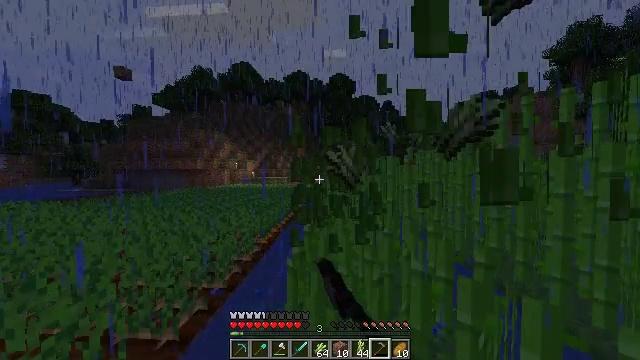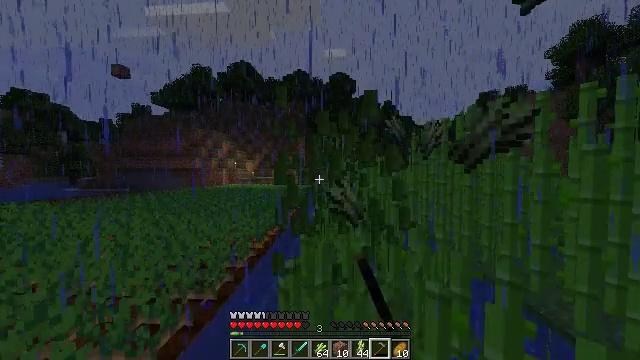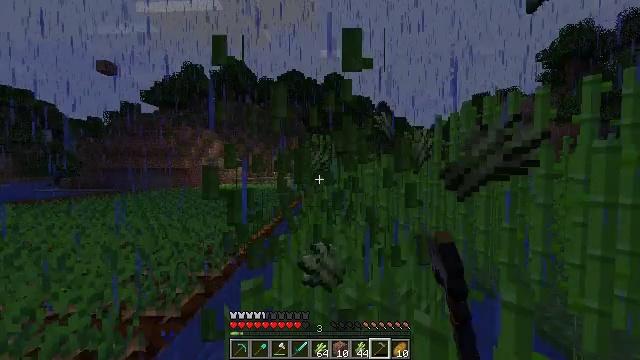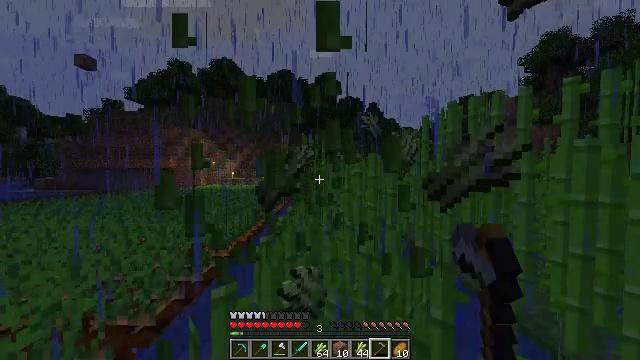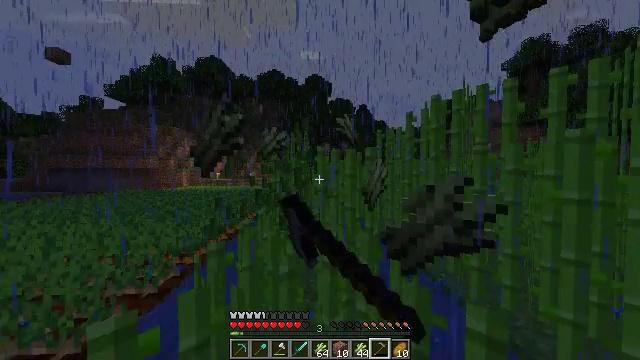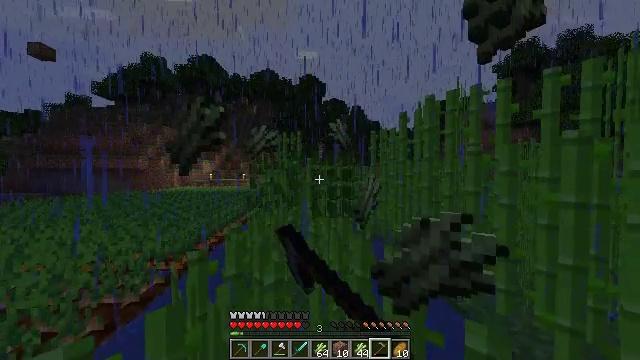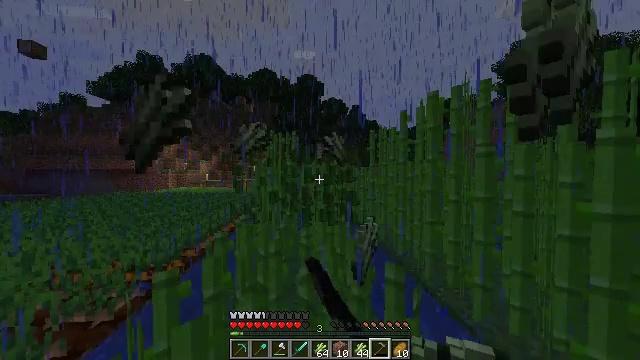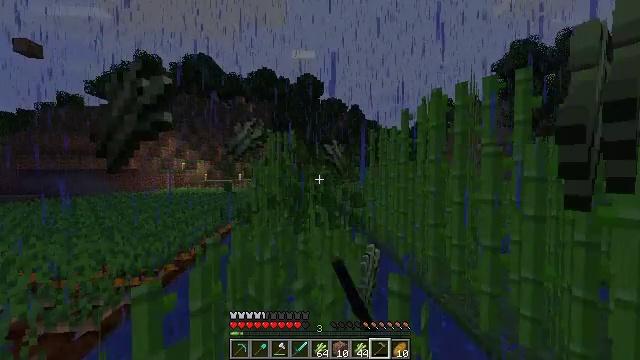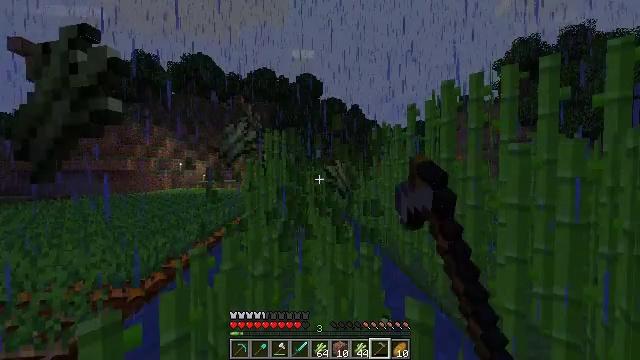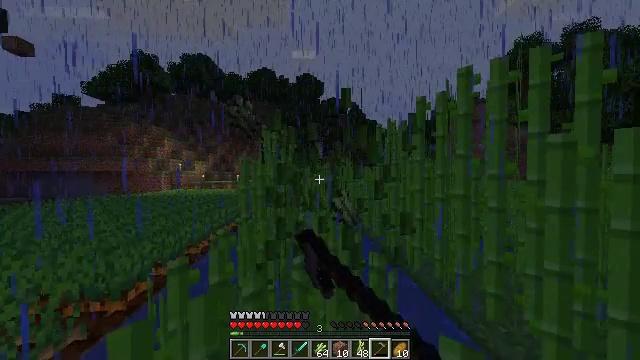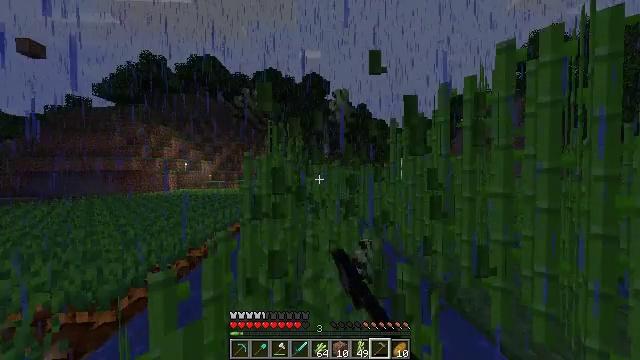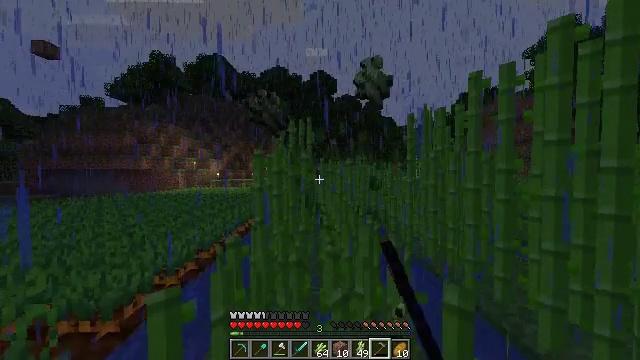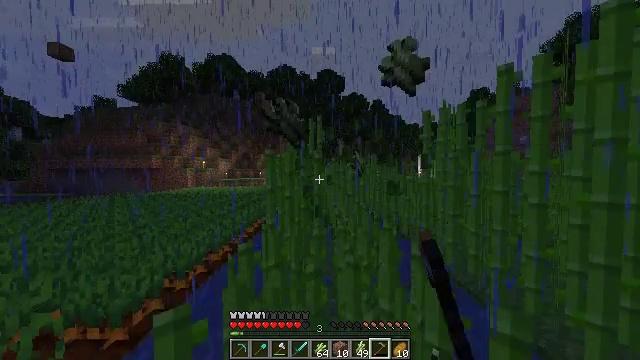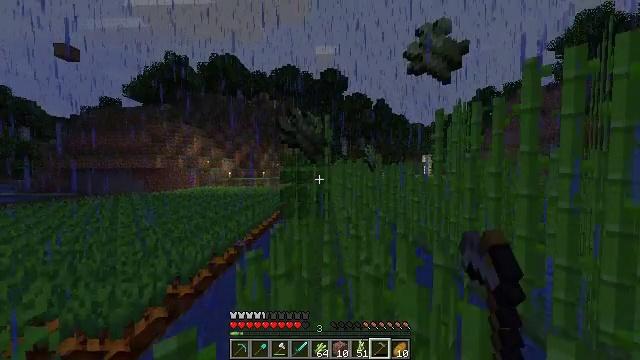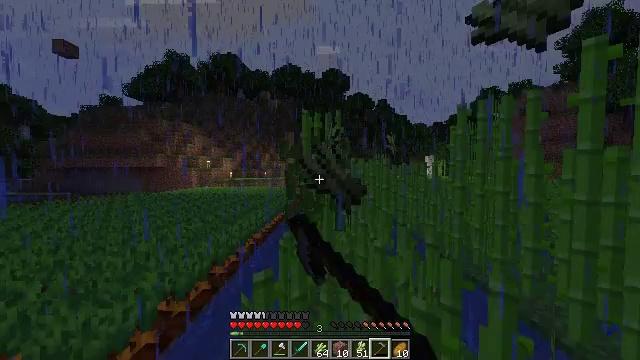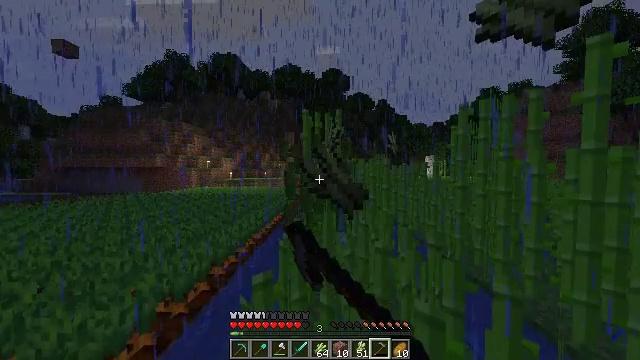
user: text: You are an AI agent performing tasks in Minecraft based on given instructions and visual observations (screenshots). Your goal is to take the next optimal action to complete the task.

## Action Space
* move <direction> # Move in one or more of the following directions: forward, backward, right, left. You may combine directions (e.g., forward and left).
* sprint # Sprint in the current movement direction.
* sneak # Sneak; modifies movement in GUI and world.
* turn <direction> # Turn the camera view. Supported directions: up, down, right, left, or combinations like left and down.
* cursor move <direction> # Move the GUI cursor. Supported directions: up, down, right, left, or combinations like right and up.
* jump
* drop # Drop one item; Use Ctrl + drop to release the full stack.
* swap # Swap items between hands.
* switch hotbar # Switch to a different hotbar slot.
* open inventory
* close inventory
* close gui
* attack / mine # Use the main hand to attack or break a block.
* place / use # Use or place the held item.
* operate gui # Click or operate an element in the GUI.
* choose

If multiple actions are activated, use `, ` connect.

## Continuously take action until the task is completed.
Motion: motion action
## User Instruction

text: Collect sugar cane near water sources.
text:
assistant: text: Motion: move forward and move right, sprint, attack / mine
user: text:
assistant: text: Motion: move forward and move right, sprint, turn right, attack / mine
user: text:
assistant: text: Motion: move forward and move right, sprint, turn right, attack / mine
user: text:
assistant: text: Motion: move forward and move right, sprint, turn right, attack / mine
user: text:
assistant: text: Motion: move forward, sprint, turn right, attack / mine
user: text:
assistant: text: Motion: move forward, sprint, attack / mine
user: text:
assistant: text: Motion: move forward, sprint, attack / mine
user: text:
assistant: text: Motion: move forward, sprint, attack / mine
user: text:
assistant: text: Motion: move forward, sprint, attack / mine
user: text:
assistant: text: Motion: move forward and move left, sprint, turn left, attack / mine
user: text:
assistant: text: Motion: move forward and move left, sprint, turn left, attack / mine
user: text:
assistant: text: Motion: move forward and move left, sprint, turn left, attack / mine
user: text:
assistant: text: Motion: move forward and move left, sprint, attack / mine
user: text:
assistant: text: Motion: move forward, sprint, attack / mine
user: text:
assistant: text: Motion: move forward, sprint, attack / mine
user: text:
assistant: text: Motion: move forward and move right, sprint, attack / mine
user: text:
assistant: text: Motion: move forward and move right, sprint, turn right, attack / mine
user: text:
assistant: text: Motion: move forward and move right, sprint, turn right, attack / mine
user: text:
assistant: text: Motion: move forward and move right, sprint, attack / mine
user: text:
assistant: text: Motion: move forward and move right, sprint, attack / mine
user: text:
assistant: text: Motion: move forward, sprint, attack / mine
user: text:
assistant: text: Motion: move forward, sprint, attack / mine
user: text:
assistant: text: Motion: move forward and move left, sprint, attack / mine
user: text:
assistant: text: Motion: move forward and move left, sprint, turn left, attack / mine
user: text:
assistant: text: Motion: move forward and move left, sprint, turn left, attack / mine
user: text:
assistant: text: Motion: move forward and move left, sprint, turn left, attack / mine
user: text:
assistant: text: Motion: move forward and move left, sprint, attack / mine
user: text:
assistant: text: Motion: move forward and move left, sprint, attack / mine
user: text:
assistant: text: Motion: move forward, sprint, attack / mine
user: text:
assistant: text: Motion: move forward, sprint, attack / mine